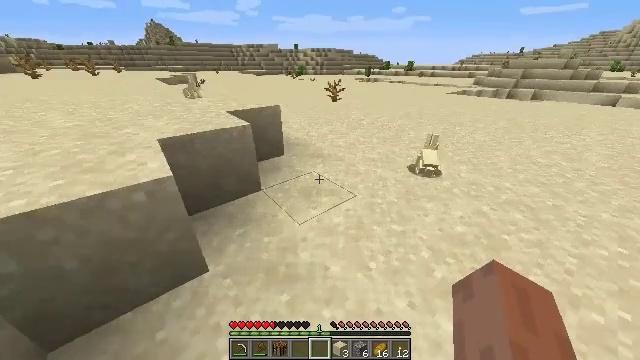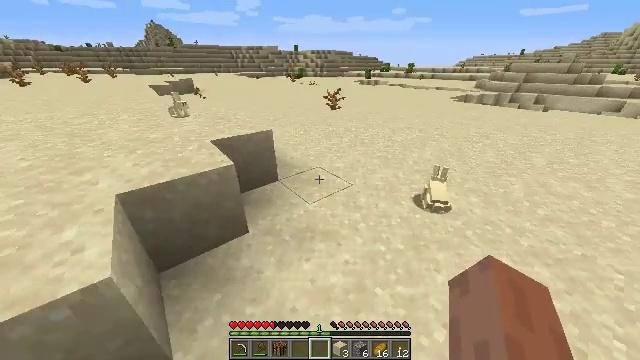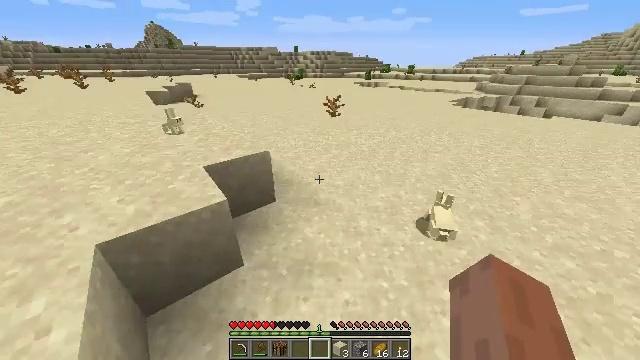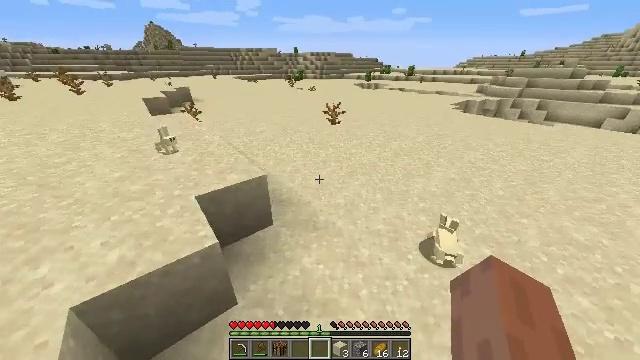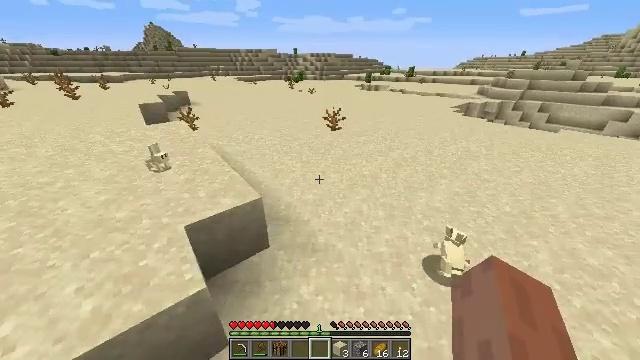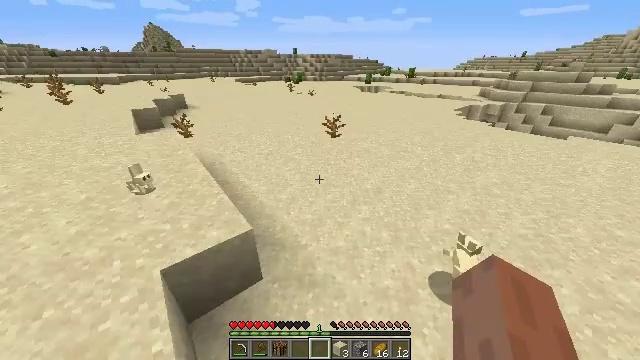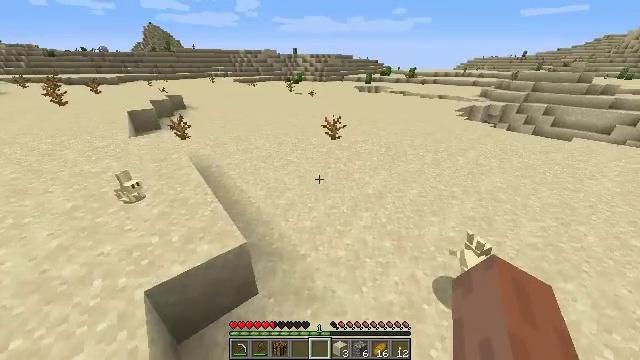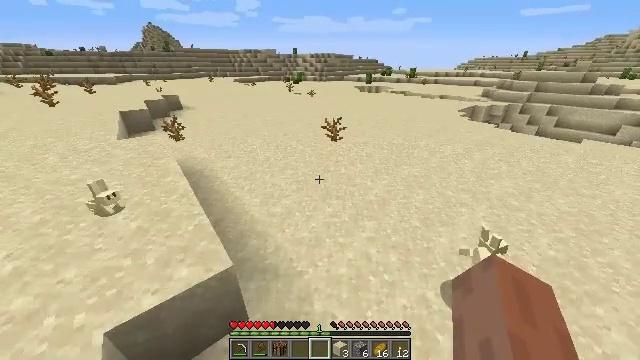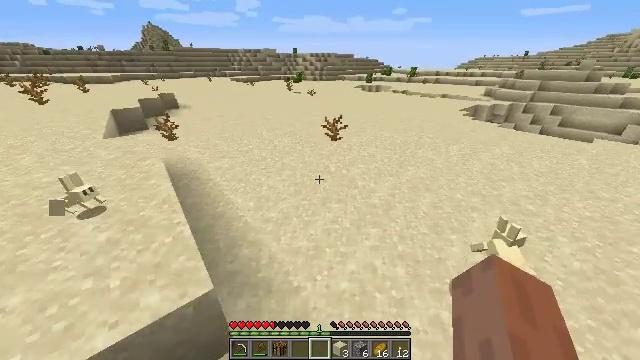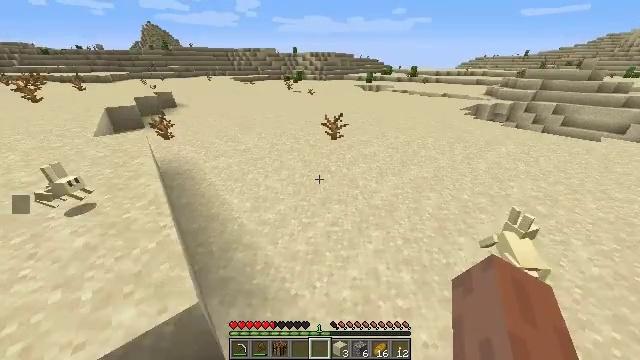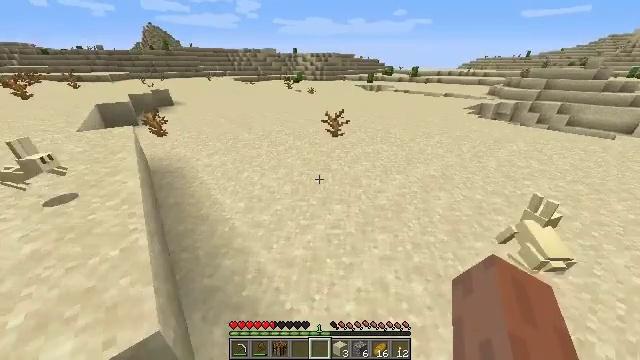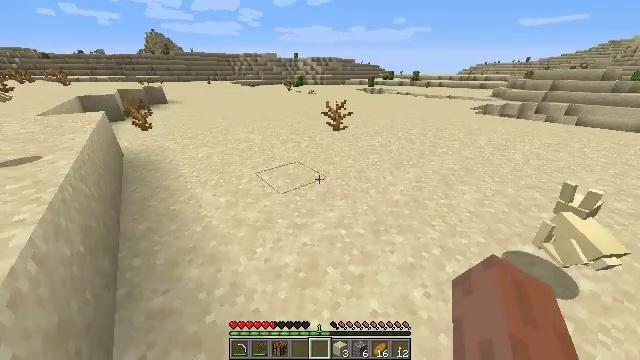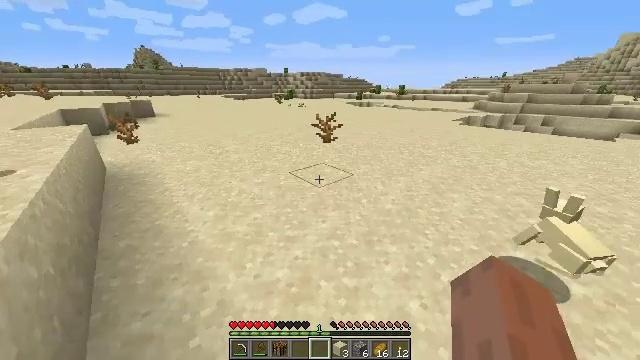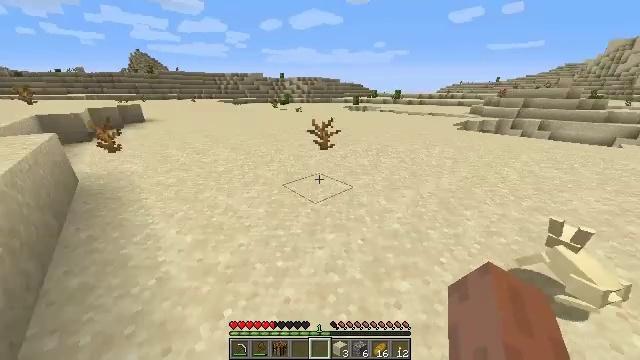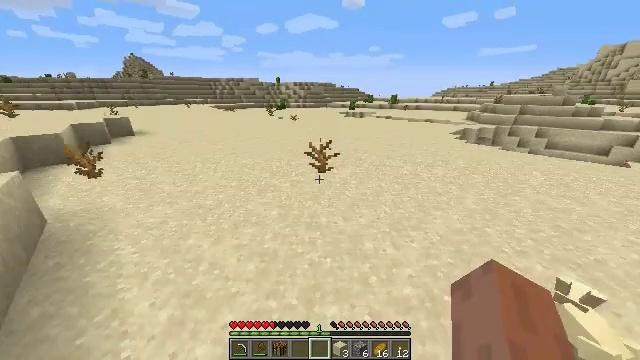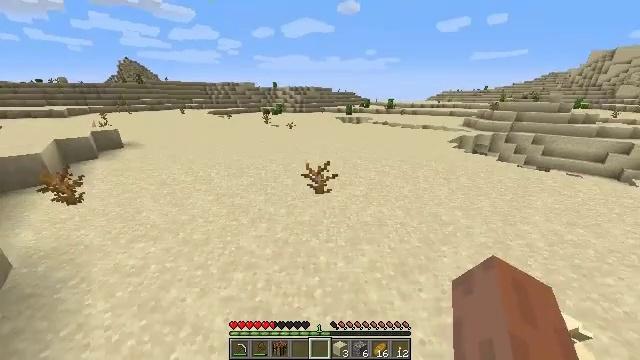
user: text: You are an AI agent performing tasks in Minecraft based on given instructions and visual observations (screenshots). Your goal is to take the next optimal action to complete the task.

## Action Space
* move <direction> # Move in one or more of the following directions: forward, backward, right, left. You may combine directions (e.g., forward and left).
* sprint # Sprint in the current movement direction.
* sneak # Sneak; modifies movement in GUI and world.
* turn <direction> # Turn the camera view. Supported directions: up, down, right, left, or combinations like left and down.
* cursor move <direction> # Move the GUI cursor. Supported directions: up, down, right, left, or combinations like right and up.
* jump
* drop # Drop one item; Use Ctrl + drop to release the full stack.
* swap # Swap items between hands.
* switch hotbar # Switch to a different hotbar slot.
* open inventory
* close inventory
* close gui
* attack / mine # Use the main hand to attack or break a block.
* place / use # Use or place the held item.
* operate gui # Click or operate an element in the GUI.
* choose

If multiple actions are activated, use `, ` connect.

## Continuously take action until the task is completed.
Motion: motion action
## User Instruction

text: Collect the dead bush from dry areas.
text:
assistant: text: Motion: move forward, sprint, jump
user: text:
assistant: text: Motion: move forward, sprint, jump
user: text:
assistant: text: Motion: move forward, sprint, jump
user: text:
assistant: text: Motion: move forward, sprint, jump
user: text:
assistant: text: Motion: move forward, sprint, jump
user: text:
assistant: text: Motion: move forward, sprint, jump
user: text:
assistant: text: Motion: move forward, sprint, jump
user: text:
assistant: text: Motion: move forward, sprint, jump
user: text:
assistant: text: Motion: move forward, sprint, jump
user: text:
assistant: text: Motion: move forward, sprint, jump
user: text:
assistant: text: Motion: move forward, sprint, turn up, jump
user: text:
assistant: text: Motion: move forward, sprint, turn right and up, jump
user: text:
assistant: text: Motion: move forward, sprint, turn up, jump
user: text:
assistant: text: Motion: move forward, sprint, jump
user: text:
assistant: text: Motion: move forward, sprint, jump
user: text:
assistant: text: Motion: move forward, sprint, jump
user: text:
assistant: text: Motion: move forward, sprint, jump
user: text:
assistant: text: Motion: move forward, sprint, jump
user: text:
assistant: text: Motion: move forward, sprint, jump
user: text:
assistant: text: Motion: move forward, sprint, turn down, attack / mine, jump
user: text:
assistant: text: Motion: move forward, sprint, turn down, attack / mine, jump
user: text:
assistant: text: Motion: move forward, sprint, turn down, attack / mine, jump
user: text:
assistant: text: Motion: move forward, sprint, jump
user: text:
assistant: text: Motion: move forward, sprint, attack / mine, jump
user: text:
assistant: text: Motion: sprint, attack / mine, jump